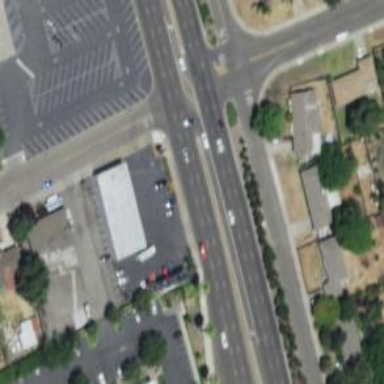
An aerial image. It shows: Asphalt road with secondary link designation.